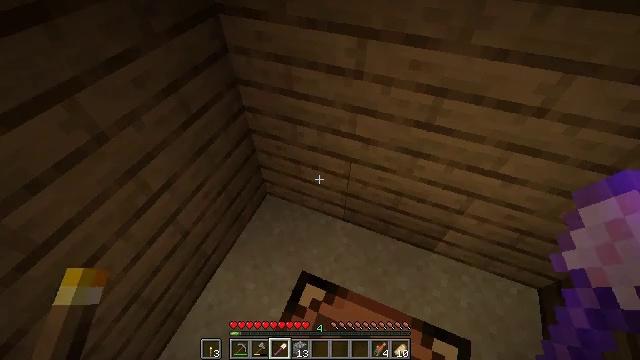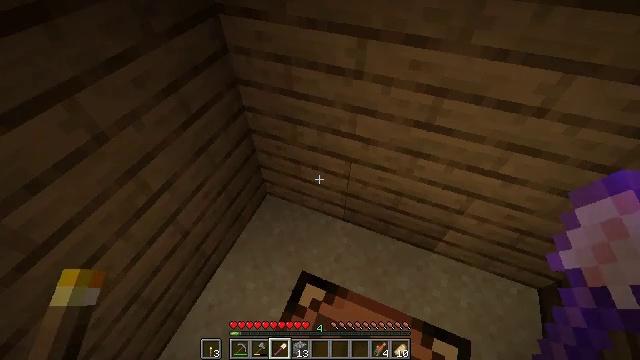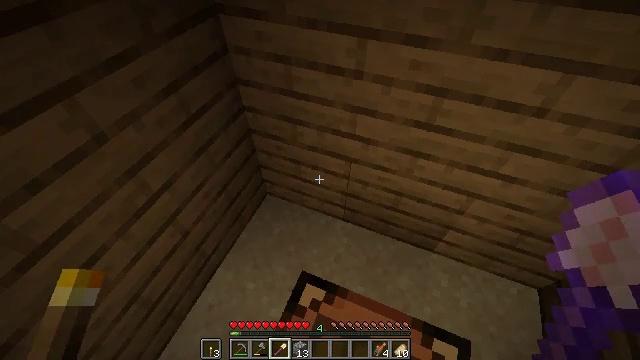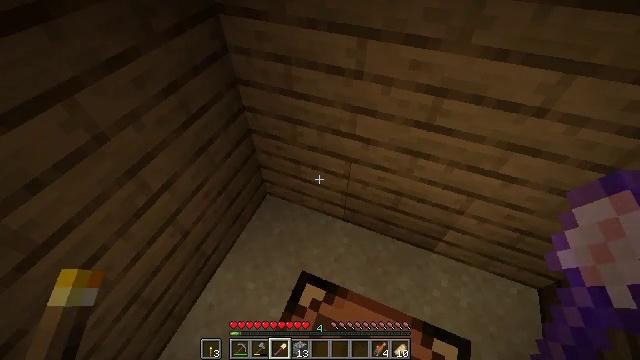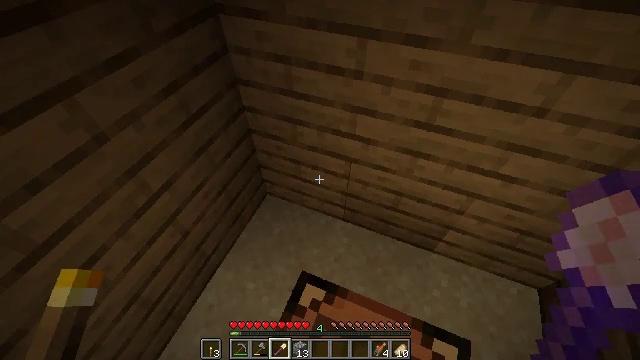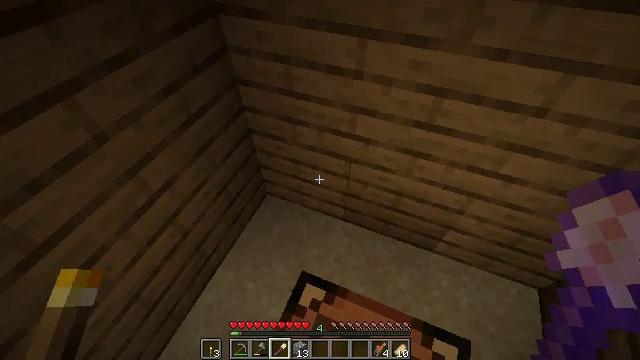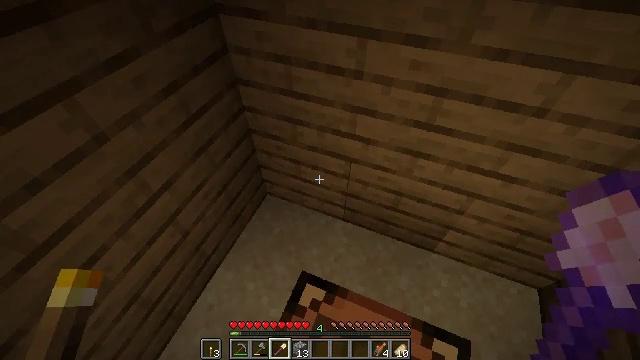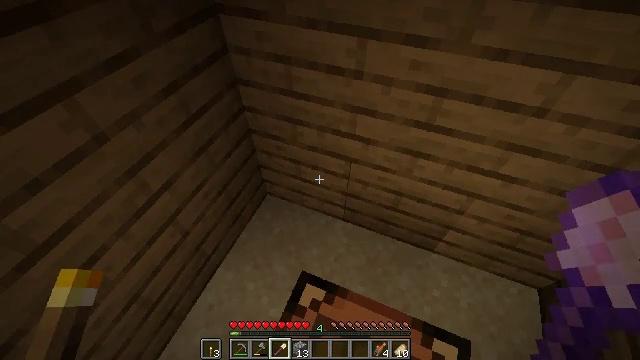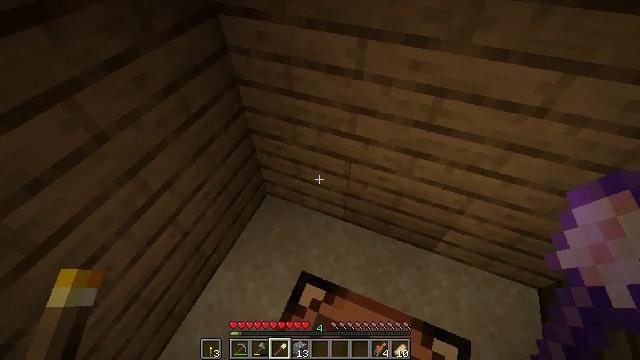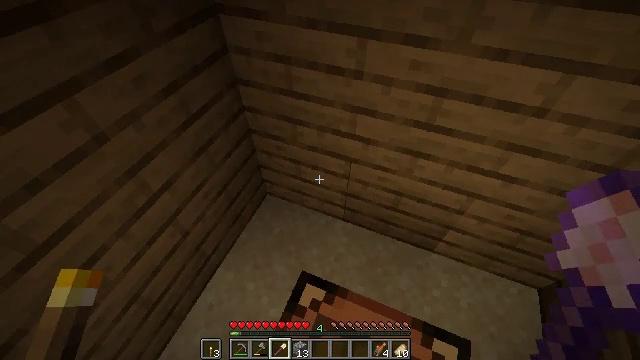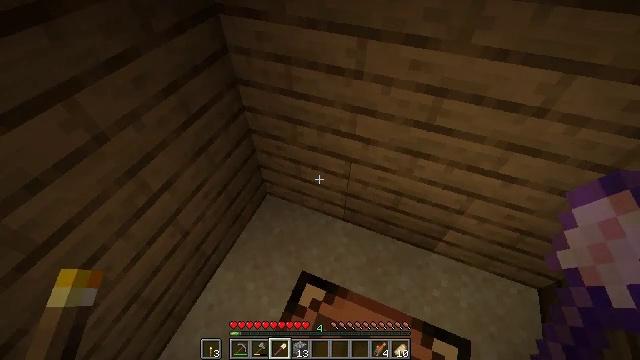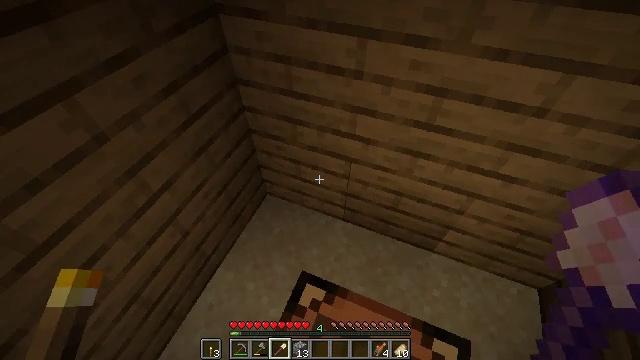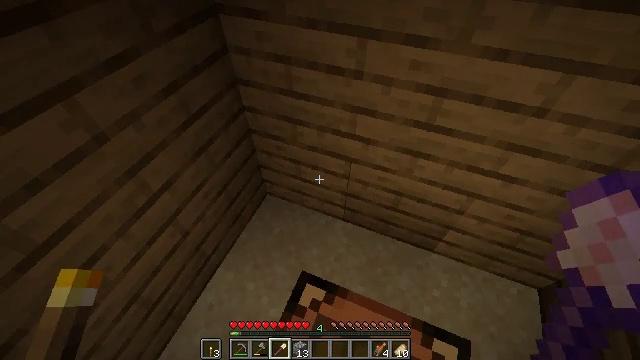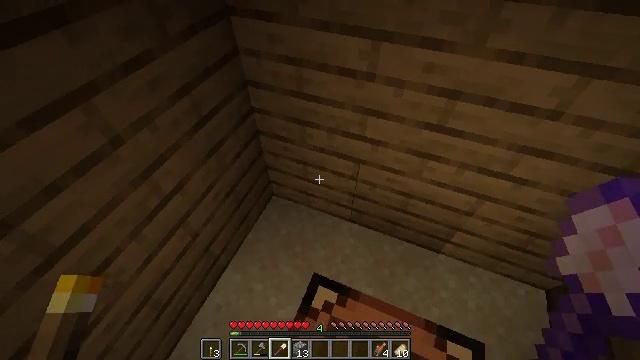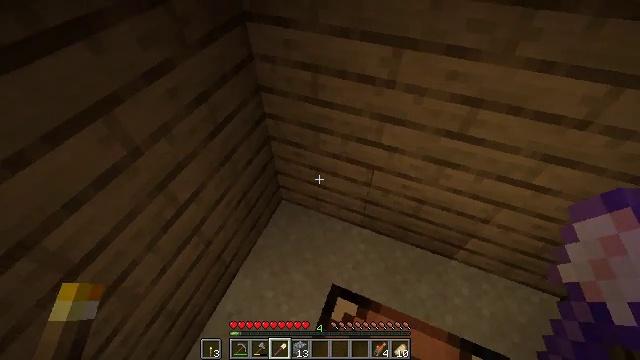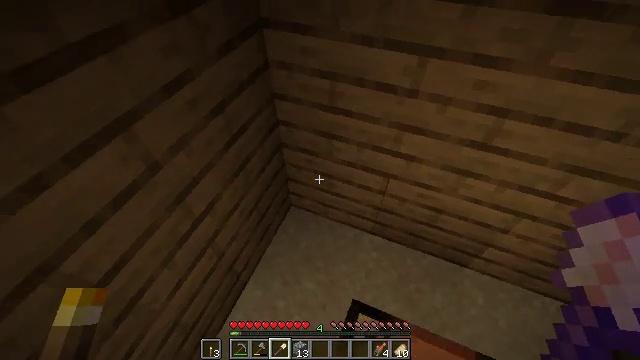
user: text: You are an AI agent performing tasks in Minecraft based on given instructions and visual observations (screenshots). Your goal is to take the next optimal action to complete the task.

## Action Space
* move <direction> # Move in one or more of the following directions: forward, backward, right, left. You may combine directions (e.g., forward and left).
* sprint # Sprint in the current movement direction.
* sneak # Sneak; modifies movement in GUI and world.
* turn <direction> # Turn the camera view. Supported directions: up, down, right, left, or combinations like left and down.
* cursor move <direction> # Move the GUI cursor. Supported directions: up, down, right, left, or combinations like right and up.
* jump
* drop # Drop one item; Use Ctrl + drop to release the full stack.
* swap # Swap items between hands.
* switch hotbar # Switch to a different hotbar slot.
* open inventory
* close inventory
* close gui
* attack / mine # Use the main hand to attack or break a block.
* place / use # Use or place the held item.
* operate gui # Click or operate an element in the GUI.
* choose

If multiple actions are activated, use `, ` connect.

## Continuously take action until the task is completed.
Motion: motion action
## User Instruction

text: Mine sand by the water.
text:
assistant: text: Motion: no_op
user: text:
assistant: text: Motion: no_op
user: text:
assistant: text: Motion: no_op
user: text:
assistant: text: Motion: no_op
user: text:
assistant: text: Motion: no_op
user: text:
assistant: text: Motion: no_op
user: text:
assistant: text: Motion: no_op
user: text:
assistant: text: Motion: no_op
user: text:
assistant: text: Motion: no_op
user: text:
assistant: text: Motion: no_op
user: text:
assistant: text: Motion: no_op
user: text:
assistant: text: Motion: no_op
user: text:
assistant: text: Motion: move left
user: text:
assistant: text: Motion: move forward and move left
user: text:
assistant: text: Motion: move forward and move left
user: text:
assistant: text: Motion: move forward and move left
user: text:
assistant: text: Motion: move forward and move left, turn right
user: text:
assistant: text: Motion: turn right and down
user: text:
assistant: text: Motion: turn right and down
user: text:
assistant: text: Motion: turn right
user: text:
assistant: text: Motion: turn right and down
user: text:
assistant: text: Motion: turn right
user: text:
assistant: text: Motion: turn right
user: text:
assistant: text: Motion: turn right and down
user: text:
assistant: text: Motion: no_op
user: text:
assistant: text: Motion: turn right and down
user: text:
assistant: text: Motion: turn right
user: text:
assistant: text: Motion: no_op
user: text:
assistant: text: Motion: no_op
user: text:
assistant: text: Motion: no_op